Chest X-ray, AP view. Patient: 47 years old, sex M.
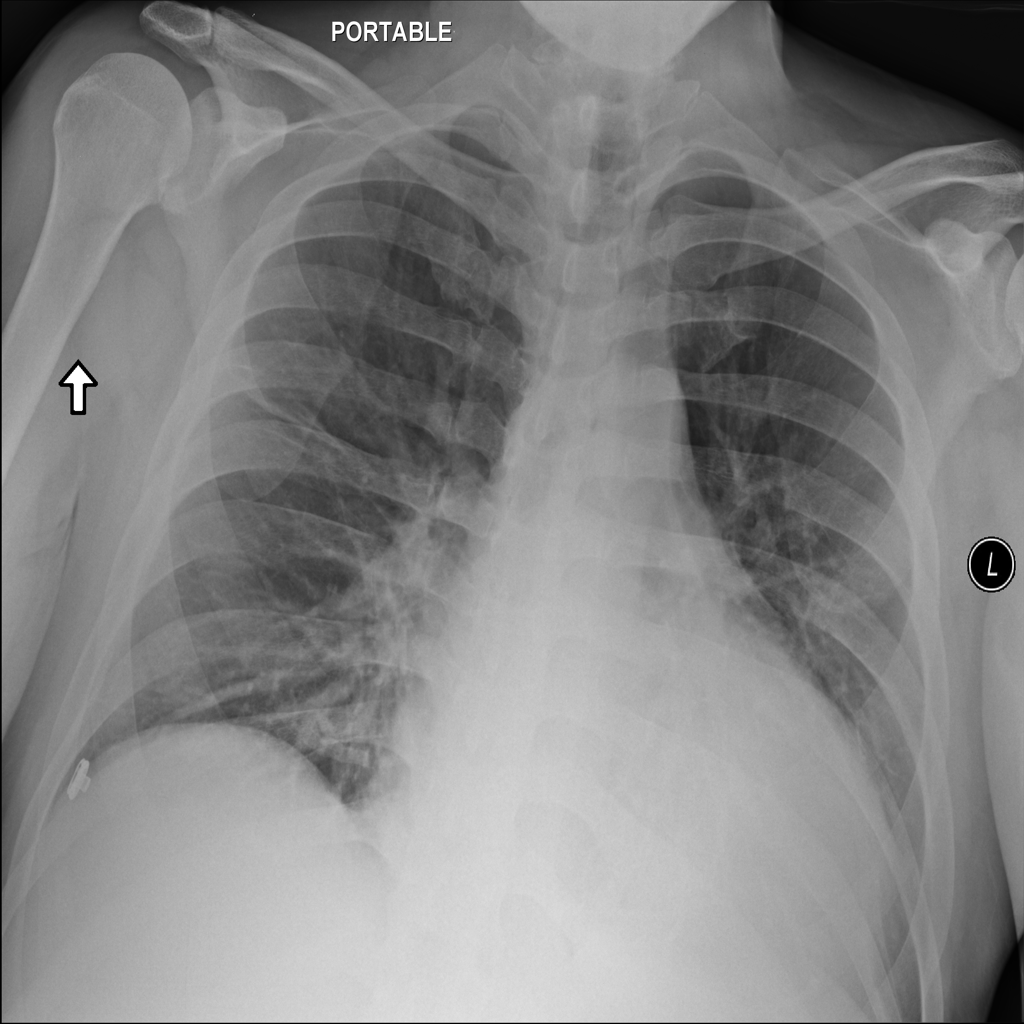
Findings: Consolidation, Infiltration